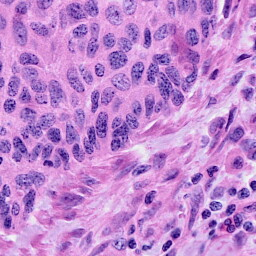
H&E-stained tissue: Cervix